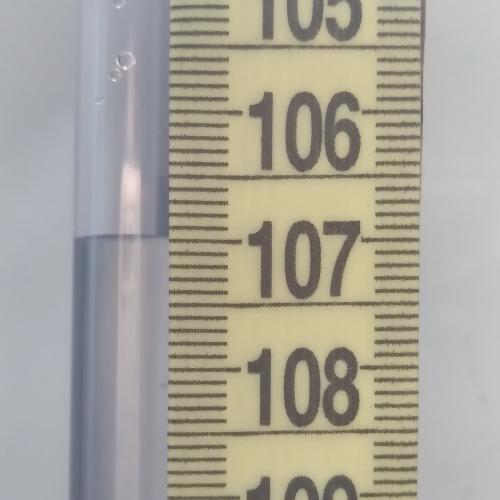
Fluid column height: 107.0 cm